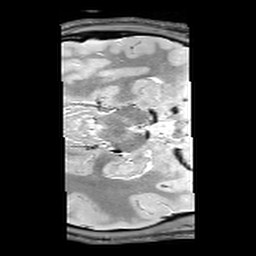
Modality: PDw
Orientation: axial
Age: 23
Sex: male
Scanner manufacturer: siemens
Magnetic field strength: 3 T
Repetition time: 6.49 s
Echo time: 0.016 s